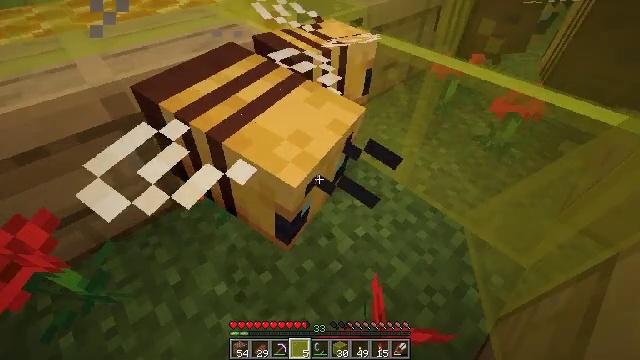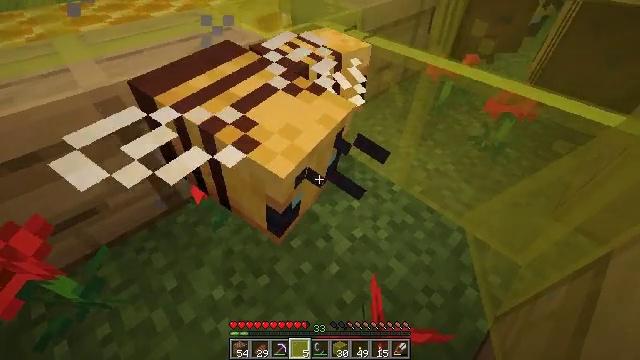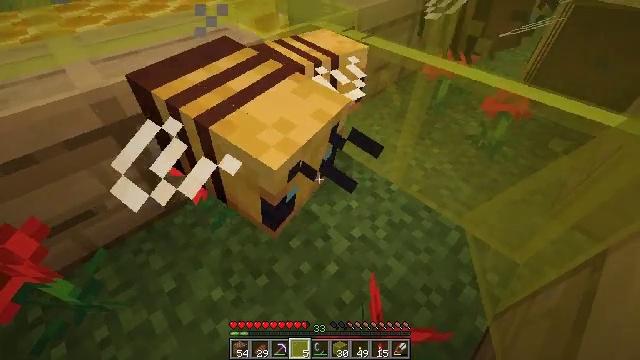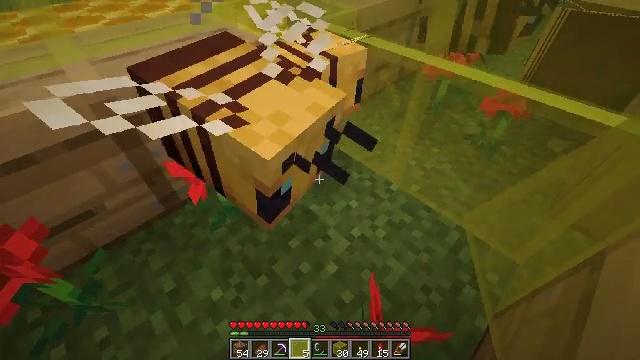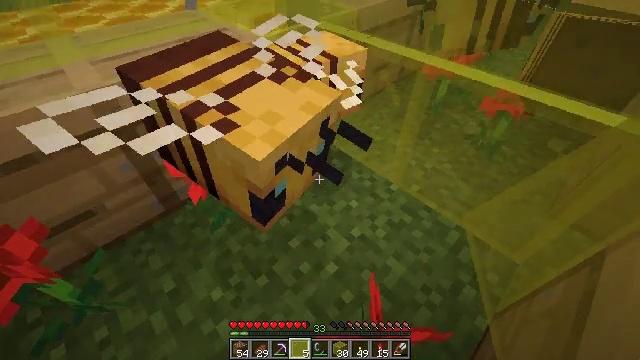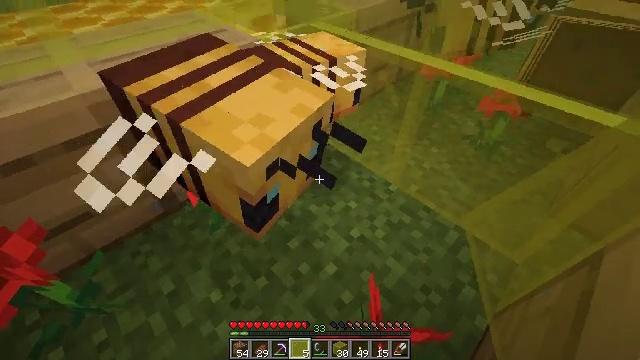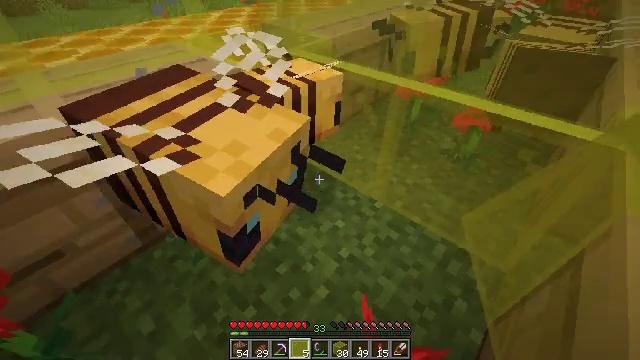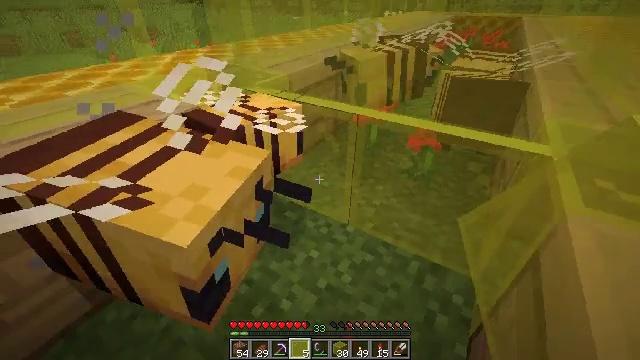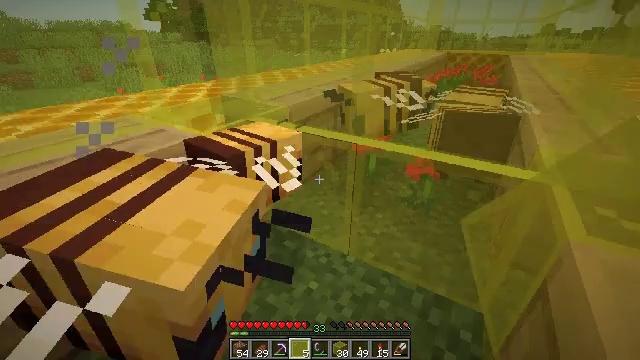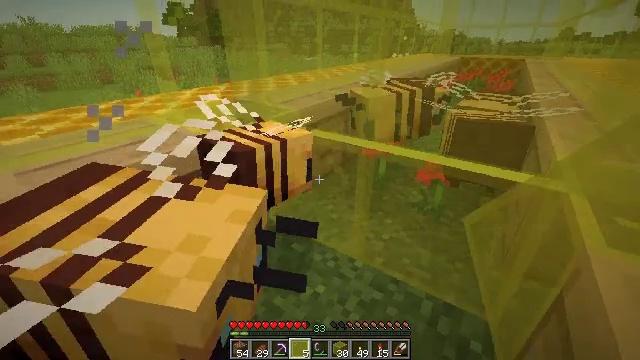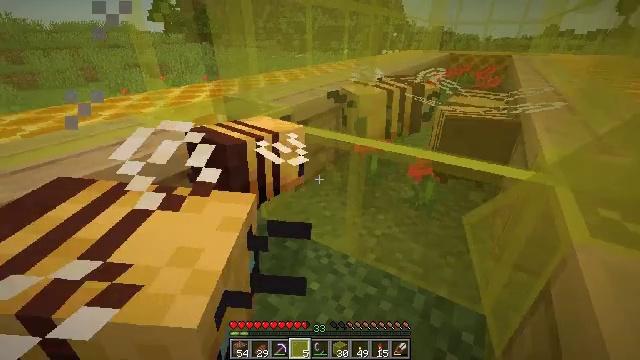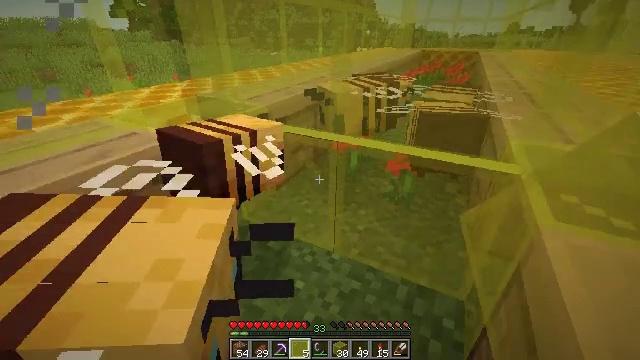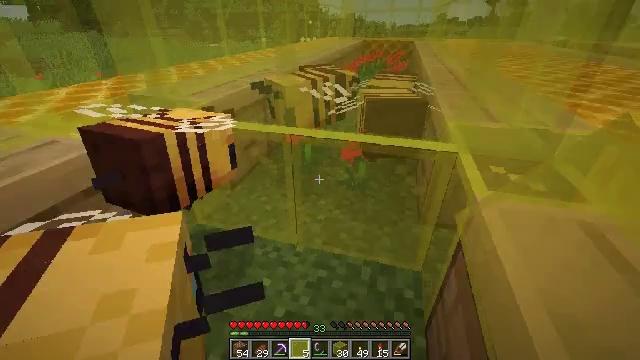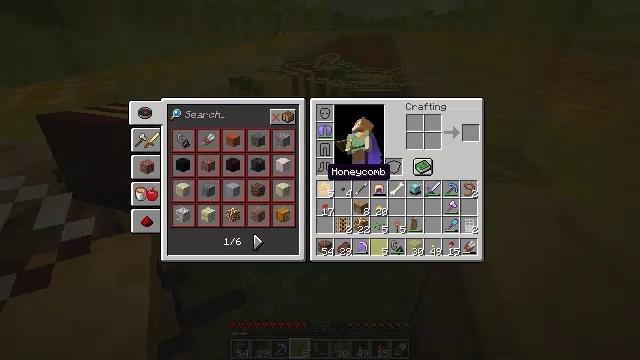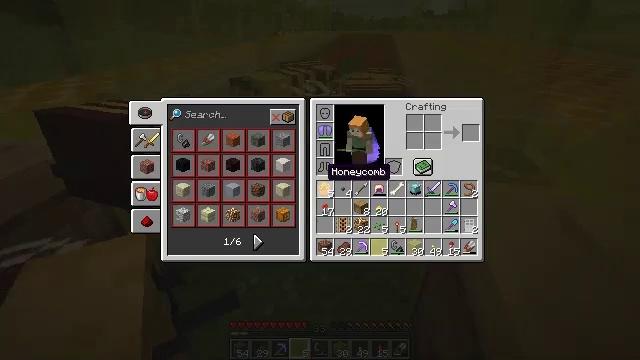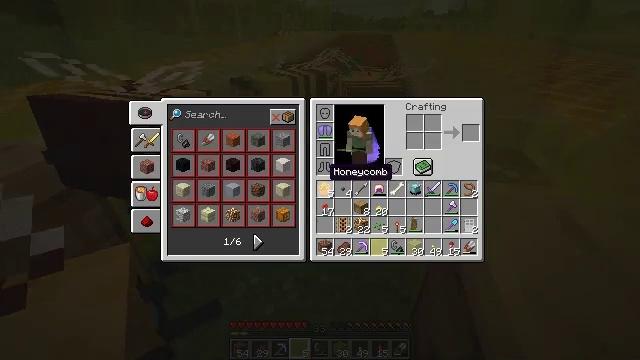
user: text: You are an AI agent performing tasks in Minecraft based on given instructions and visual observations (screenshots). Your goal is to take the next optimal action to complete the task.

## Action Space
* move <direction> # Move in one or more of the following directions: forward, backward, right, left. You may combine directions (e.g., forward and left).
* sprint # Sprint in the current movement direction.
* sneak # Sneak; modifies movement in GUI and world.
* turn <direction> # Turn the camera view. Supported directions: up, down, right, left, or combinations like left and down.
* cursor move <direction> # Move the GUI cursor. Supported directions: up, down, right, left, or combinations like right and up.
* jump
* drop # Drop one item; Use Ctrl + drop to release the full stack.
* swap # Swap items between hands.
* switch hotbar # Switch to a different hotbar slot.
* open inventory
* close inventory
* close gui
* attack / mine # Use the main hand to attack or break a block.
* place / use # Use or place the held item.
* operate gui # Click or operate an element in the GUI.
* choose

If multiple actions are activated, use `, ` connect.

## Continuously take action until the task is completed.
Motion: motion action
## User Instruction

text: Collect yellow stained glass blocks by breaking them.
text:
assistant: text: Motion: turn right
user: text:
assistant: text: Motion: no_op
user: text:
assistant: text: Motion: no_op
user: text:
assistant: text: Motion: no_op
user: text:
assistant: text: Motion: no_op
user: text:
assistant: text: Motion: turn right and up
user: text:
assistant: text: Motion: turn right and up
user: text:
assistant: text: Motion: turn up
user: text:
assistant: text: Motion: turn left
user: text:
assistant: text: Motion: turn right
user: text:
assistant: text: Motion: turn right
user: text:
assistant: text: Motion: turn right and down
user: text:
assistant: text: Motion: turn right and down, open inventory
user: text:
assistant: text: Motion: open inventory
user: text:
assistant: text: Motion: open inventory
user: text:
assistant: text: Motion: cursor move right
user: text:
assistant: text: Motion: cursor move right and up
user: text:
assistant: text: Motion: cursor move right and up
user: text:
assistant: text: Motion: cursor move right
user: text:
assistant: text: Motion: no_op
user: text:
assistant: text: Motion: cursor move down
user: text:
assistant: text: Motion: cursor move right and down
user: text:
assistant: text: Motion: cursor move right and down
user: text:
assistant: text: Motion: close inventory
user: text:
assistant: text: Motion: close inventory
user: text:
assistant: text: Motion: close inventory
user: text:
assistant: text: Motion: turn right and up
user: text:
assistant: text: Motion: turn right
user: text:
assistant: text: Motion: no_op
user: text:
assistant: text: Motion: no_op